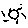
Label: sun